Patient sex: F
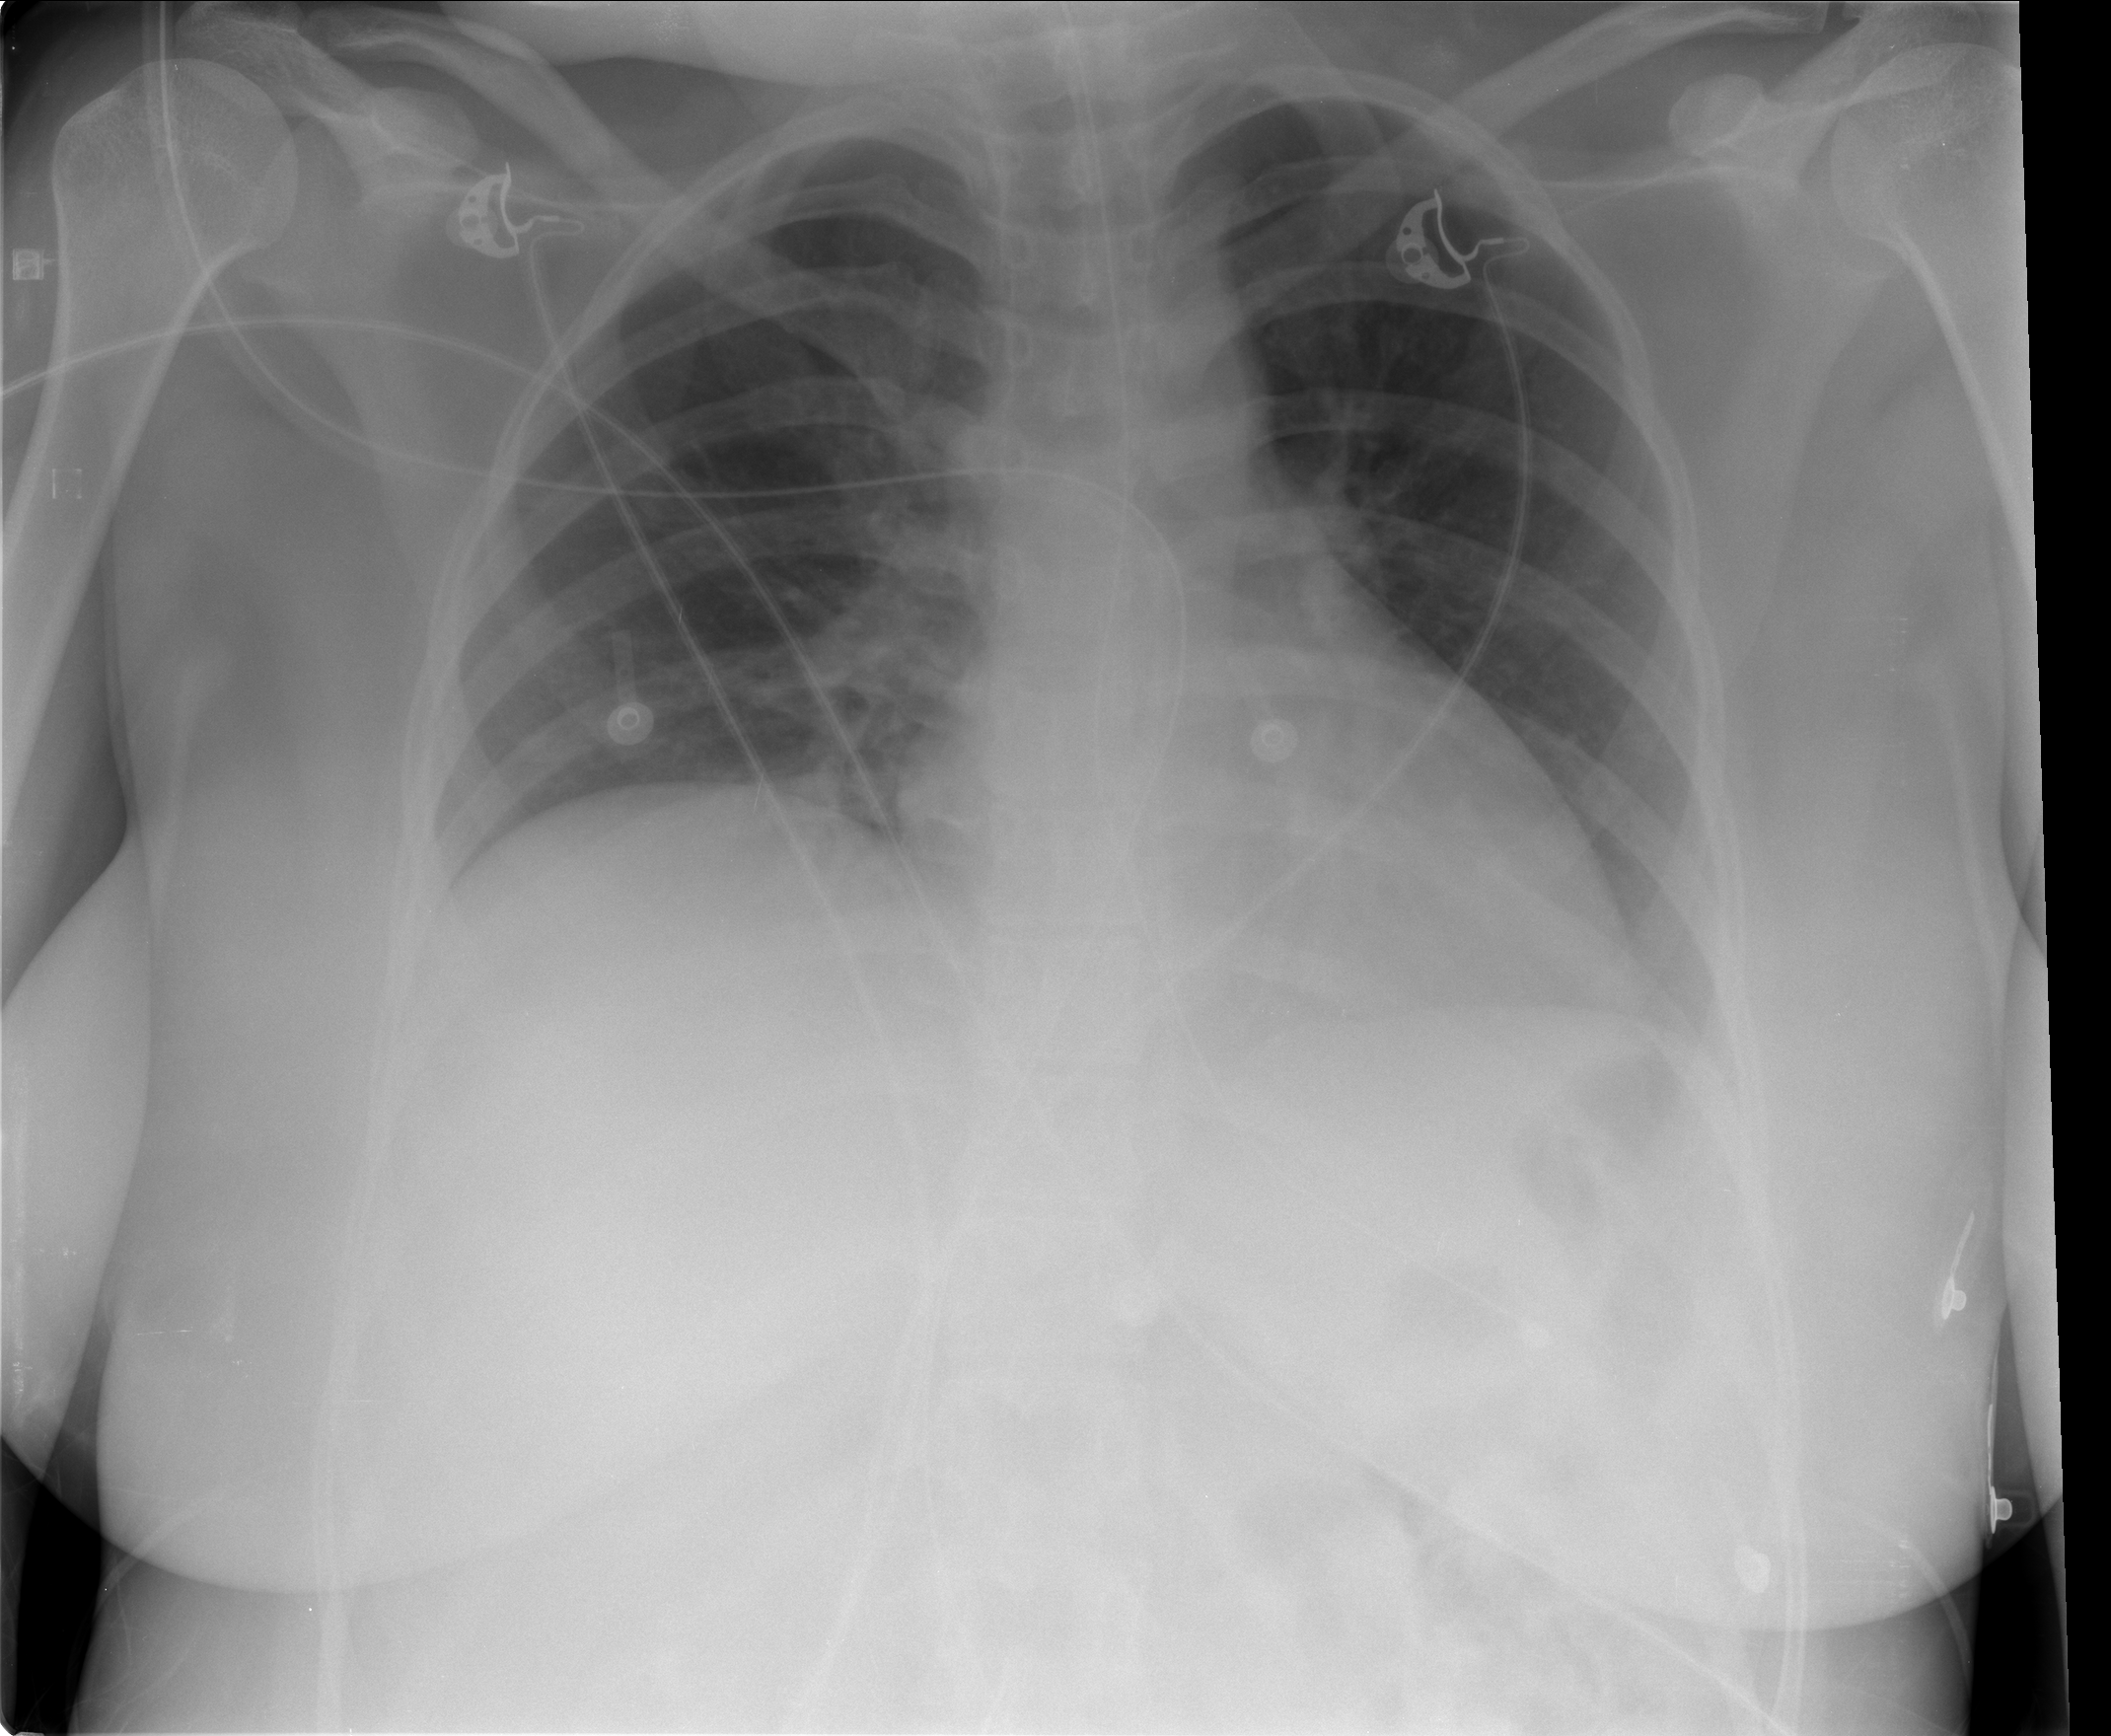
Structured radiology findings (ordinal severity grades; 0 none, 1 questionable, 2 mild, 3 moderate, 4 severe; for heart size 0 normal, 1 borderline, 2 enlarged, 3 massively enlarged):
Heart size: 0
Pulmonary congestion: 2
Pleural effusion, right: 0
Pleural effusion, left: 0
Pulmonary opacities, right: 0
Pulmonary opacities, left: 0
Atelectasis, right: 0
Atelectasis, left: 0